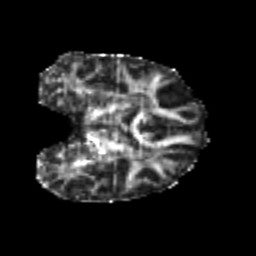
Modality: FA
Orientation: coronal
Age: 22
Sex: female
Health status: healthy
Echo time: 0.074 s